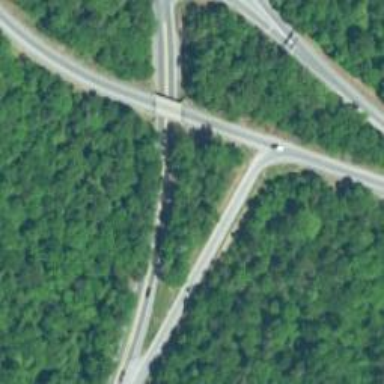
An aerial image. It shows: This image shows trunk highway that functions as expressway.